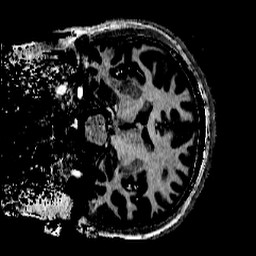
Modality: T1w
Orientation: coronal
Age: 24
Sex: male
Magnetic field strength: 7 T